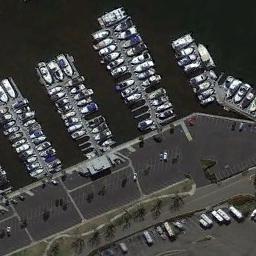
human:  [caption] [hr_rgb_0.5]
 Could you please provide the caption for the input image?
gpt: The harbor has lots of neatly docked boats and an open area is next to the harbor .

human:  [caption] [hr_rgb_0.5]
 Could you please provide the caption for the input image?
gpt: There are many ships in the harbor .

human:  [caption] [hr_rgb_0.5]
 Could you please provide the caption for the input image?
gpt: Many ships are neatly moored in the harbor next to the parking lot .

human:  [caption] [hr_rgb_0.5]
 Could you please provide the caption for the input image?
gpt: There are many houses near the harbor .

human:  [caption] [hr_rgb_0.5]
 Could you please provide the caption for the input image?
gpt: There are parking lots with several cars at the harbor .